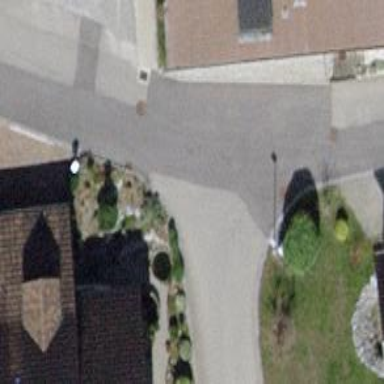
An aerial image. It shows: Asphalt road in residential area.